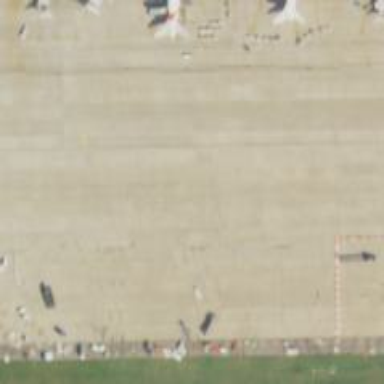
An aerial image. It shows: View of taxiway at the airport.